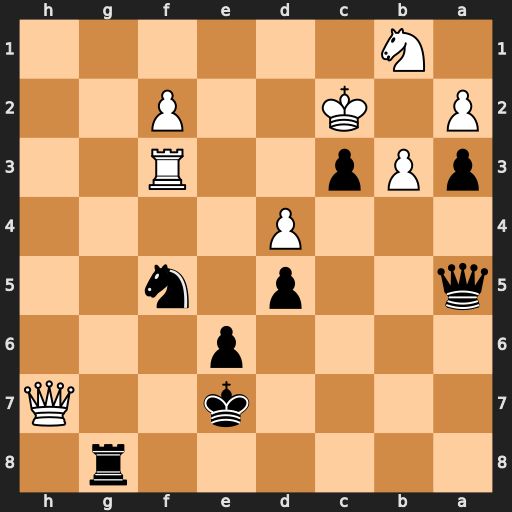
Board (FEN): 6r1/4k2Q/4p3/q2p1n2/3P4/pPp2R2/P1K2P2/1N6
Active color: b
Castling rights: -
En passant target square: -
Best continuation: Rg7 Qh8 Nxd4+ Kd3 Qb5+ Kxd4 Qb4+ Kd3 Qe4+ Kxc3 Qxf3+